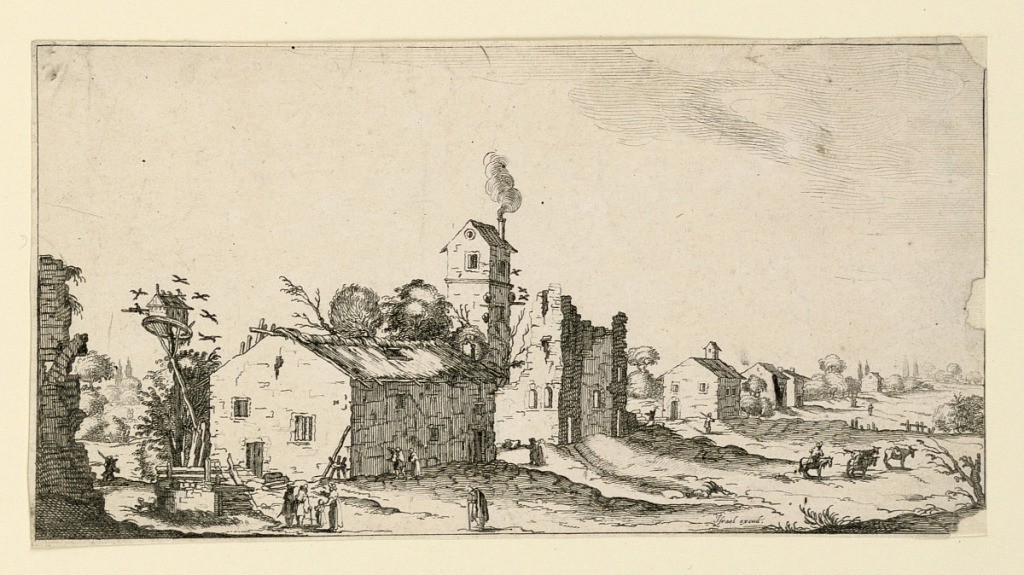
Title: Landscape With Town in Ruins
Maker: Israel Silverstre, 1621 - 1691
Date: ca. 1650
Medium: Etching on paper
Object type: Print
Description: Farm buildings, some in ruins; same scene as in 1957-41-78, but from opposite direction. A tower, with chimney, left center. Bird house, left foreground.